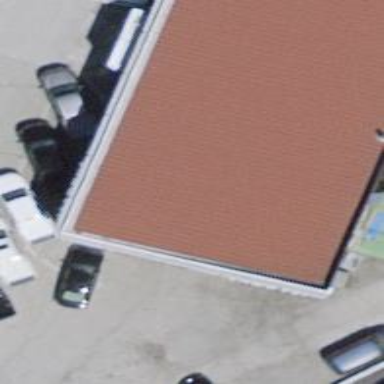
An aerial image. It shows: Car repair shop.